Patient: sex F, age 64
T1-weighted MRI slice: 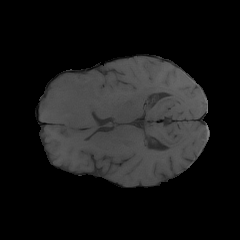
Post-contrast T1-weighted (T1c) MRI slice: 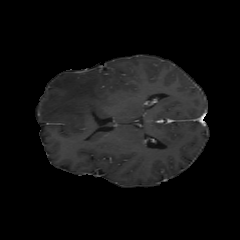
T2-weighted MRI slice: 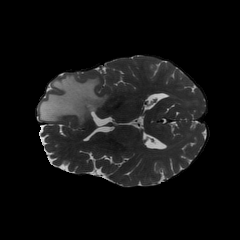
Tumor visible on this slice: yes
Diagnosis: Glioblastoma, IDH-wildtype
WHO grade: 4